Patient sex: F
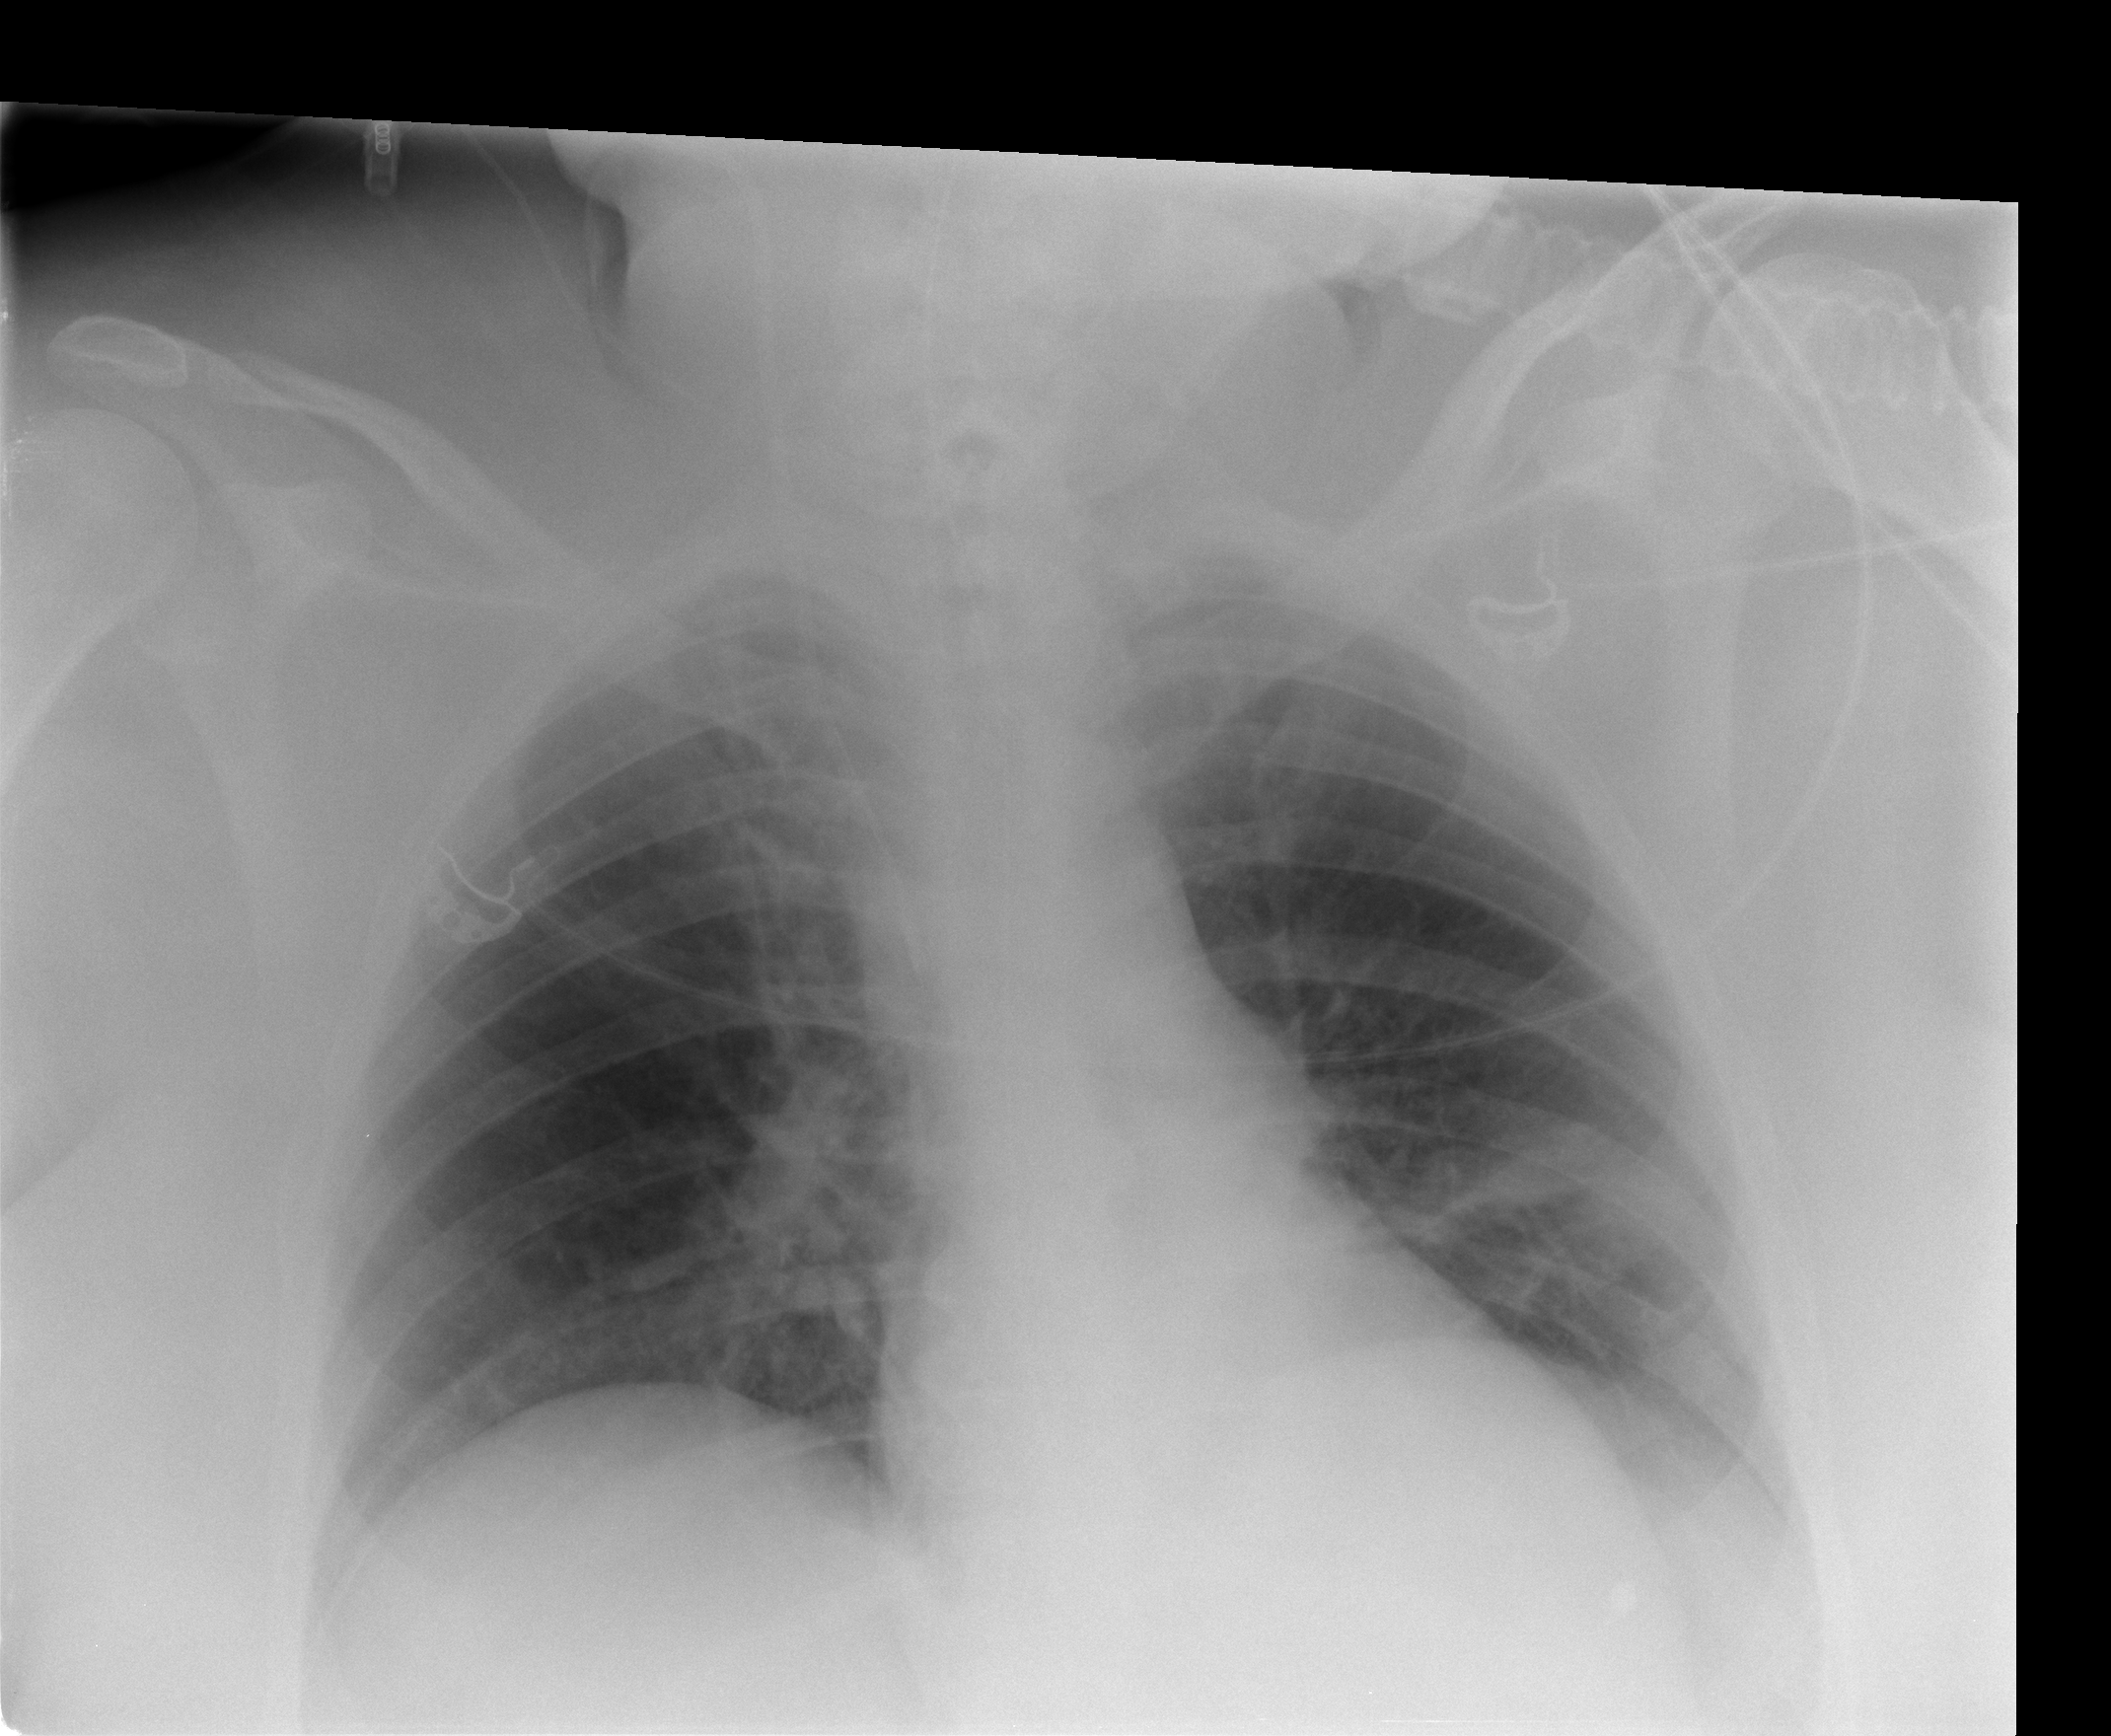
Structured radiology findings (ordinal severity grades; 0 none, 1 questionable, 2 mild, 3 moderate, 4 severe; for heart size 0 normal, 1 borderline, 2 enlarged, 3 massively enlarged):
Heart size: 1
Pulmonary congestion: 1
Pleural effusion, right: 0
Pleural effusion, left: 0
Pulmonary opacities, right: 2
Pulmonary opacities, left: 2
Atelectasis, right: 1
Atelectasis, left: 1